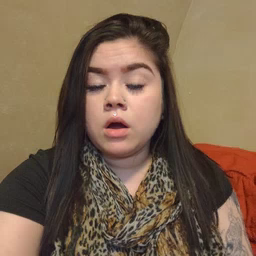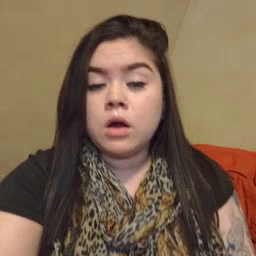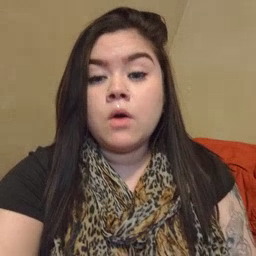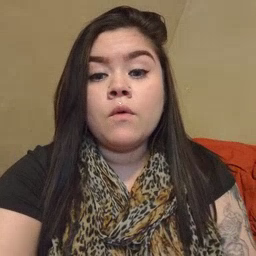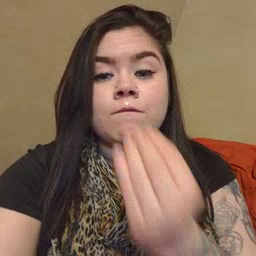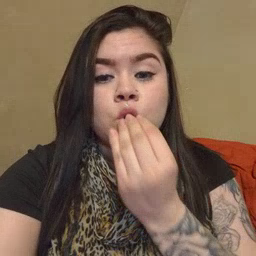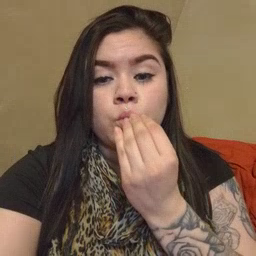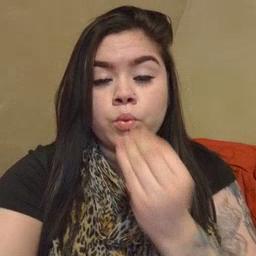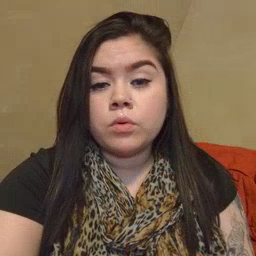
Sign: food